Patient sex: M
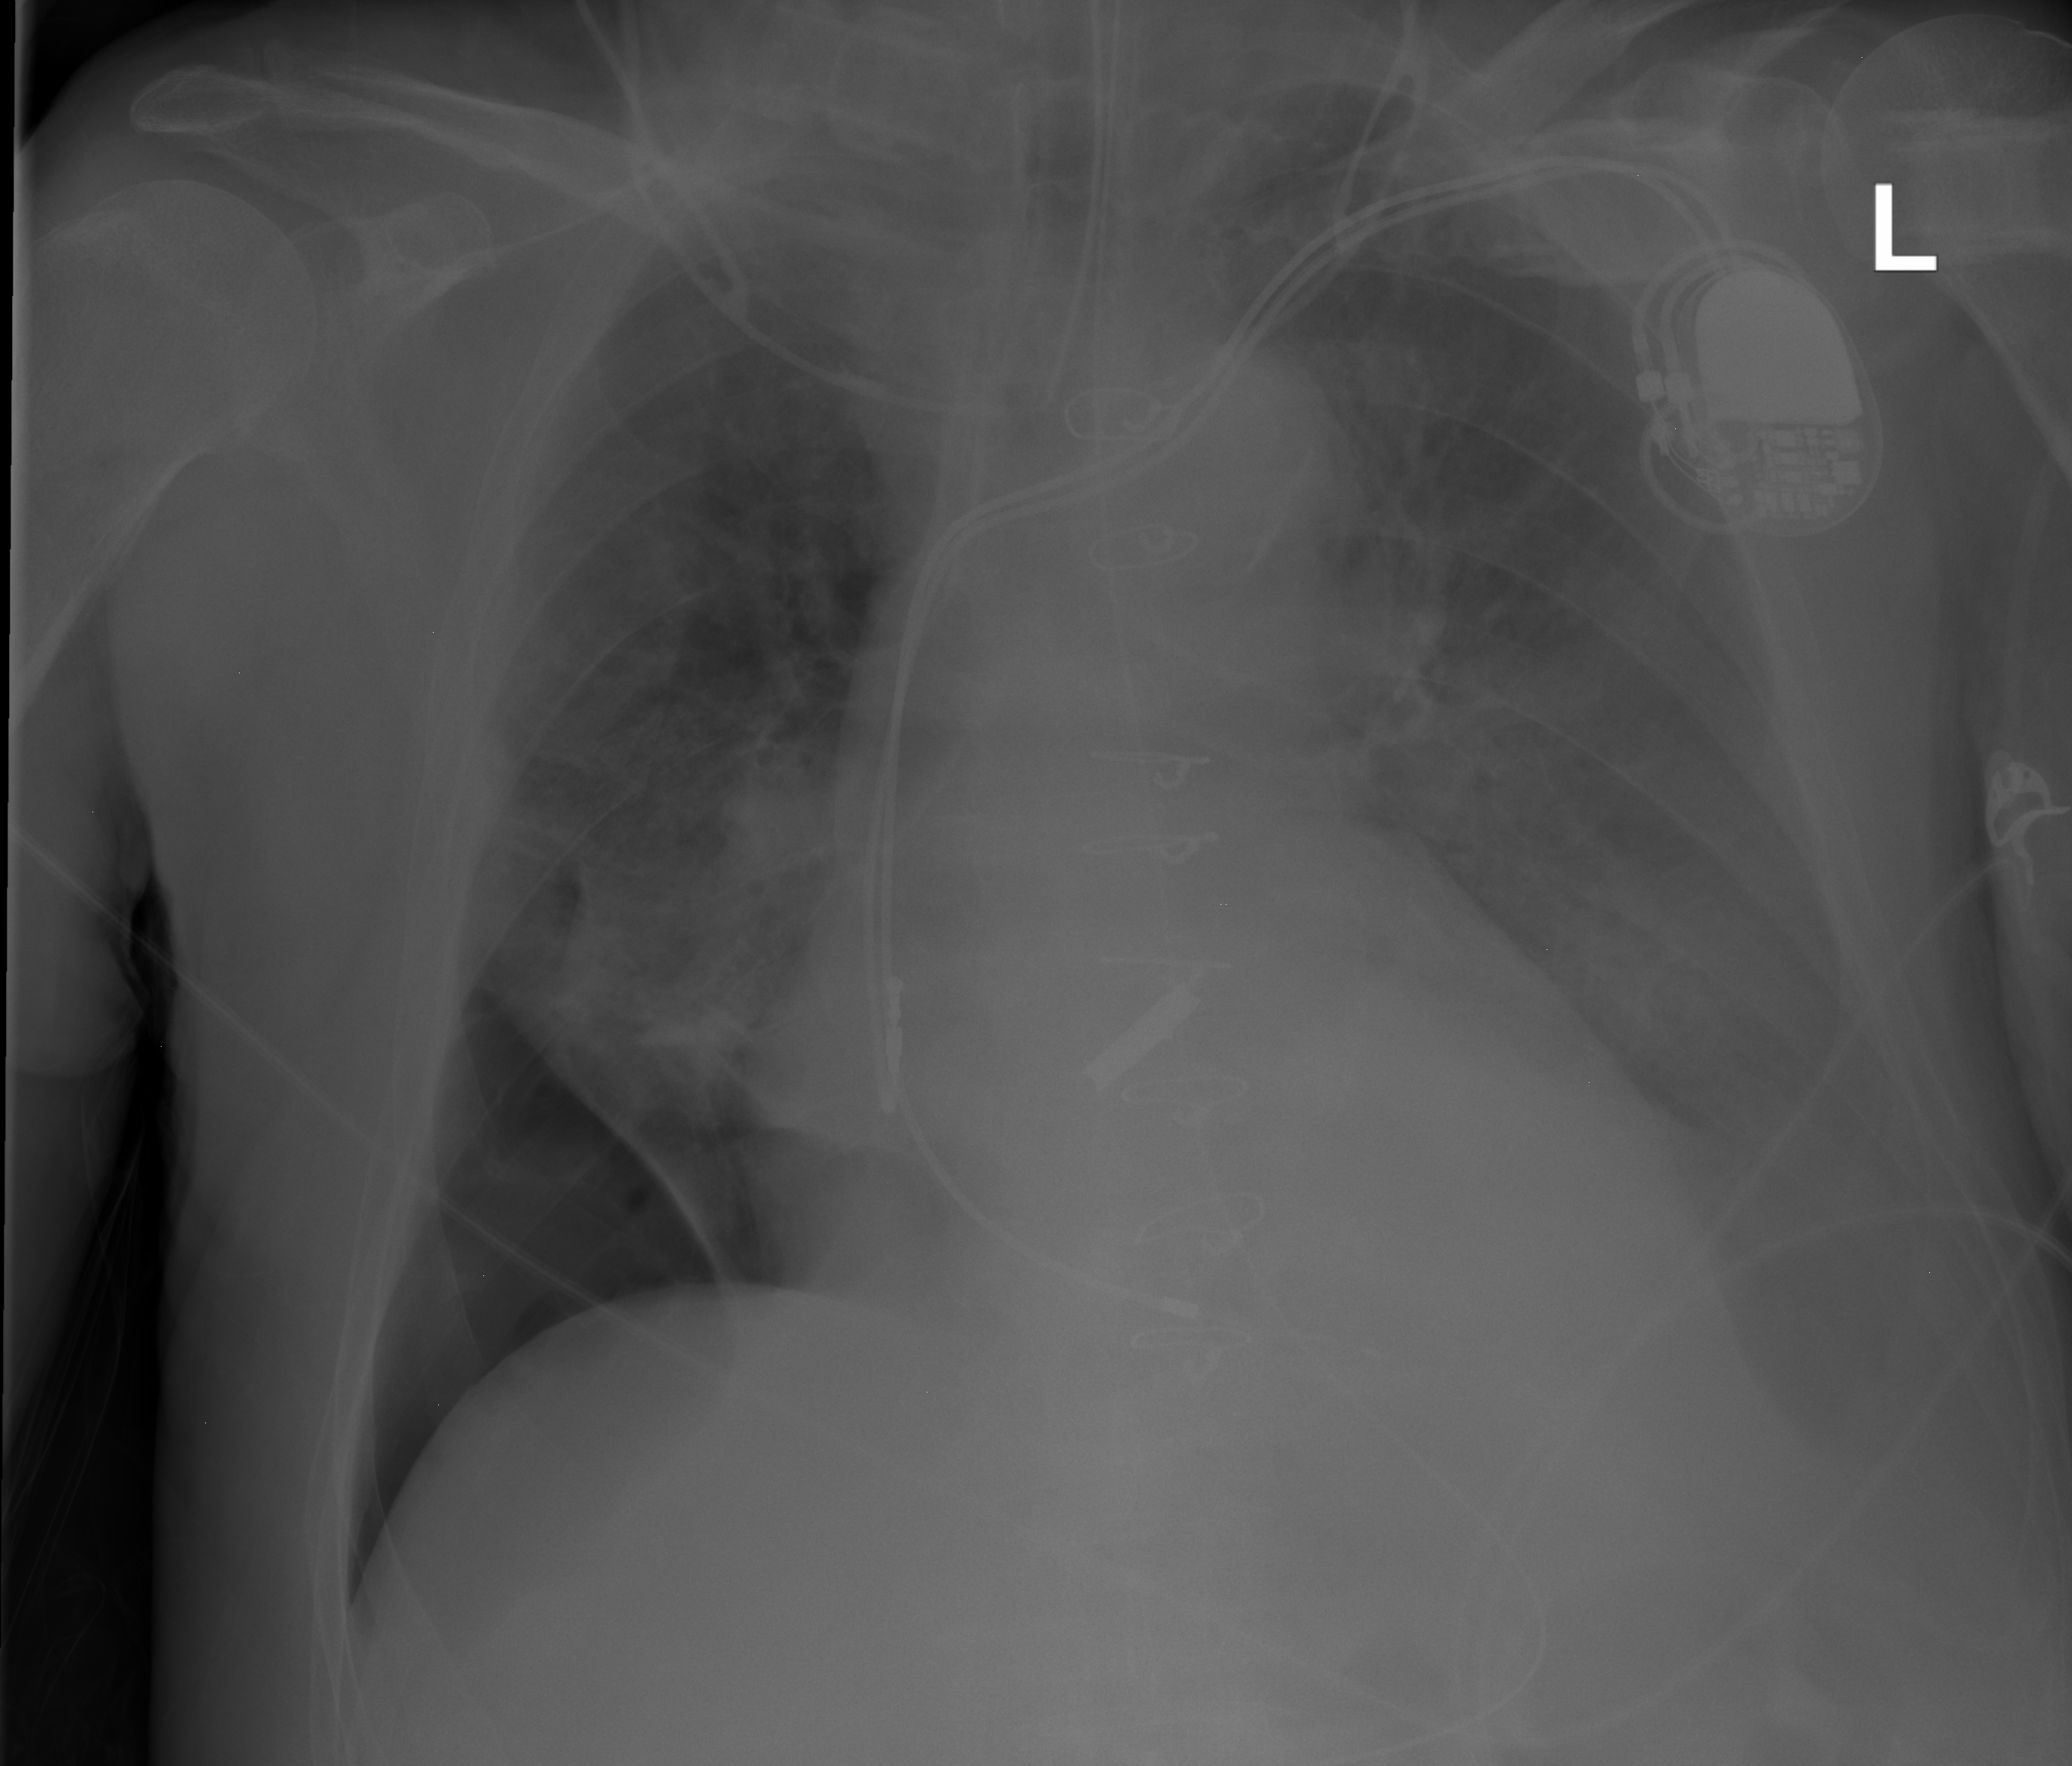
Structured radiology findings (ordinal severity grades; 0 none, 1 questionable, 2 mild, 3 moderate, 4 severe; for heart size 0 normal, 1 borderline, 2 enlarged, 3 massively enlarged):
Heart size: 2
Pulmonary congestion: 0
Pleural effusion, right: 0
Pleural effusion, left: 2
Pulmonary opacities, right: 2
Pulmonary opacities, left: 0
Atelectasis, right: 2
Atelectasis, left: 3